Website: crate-barrel
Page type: payment
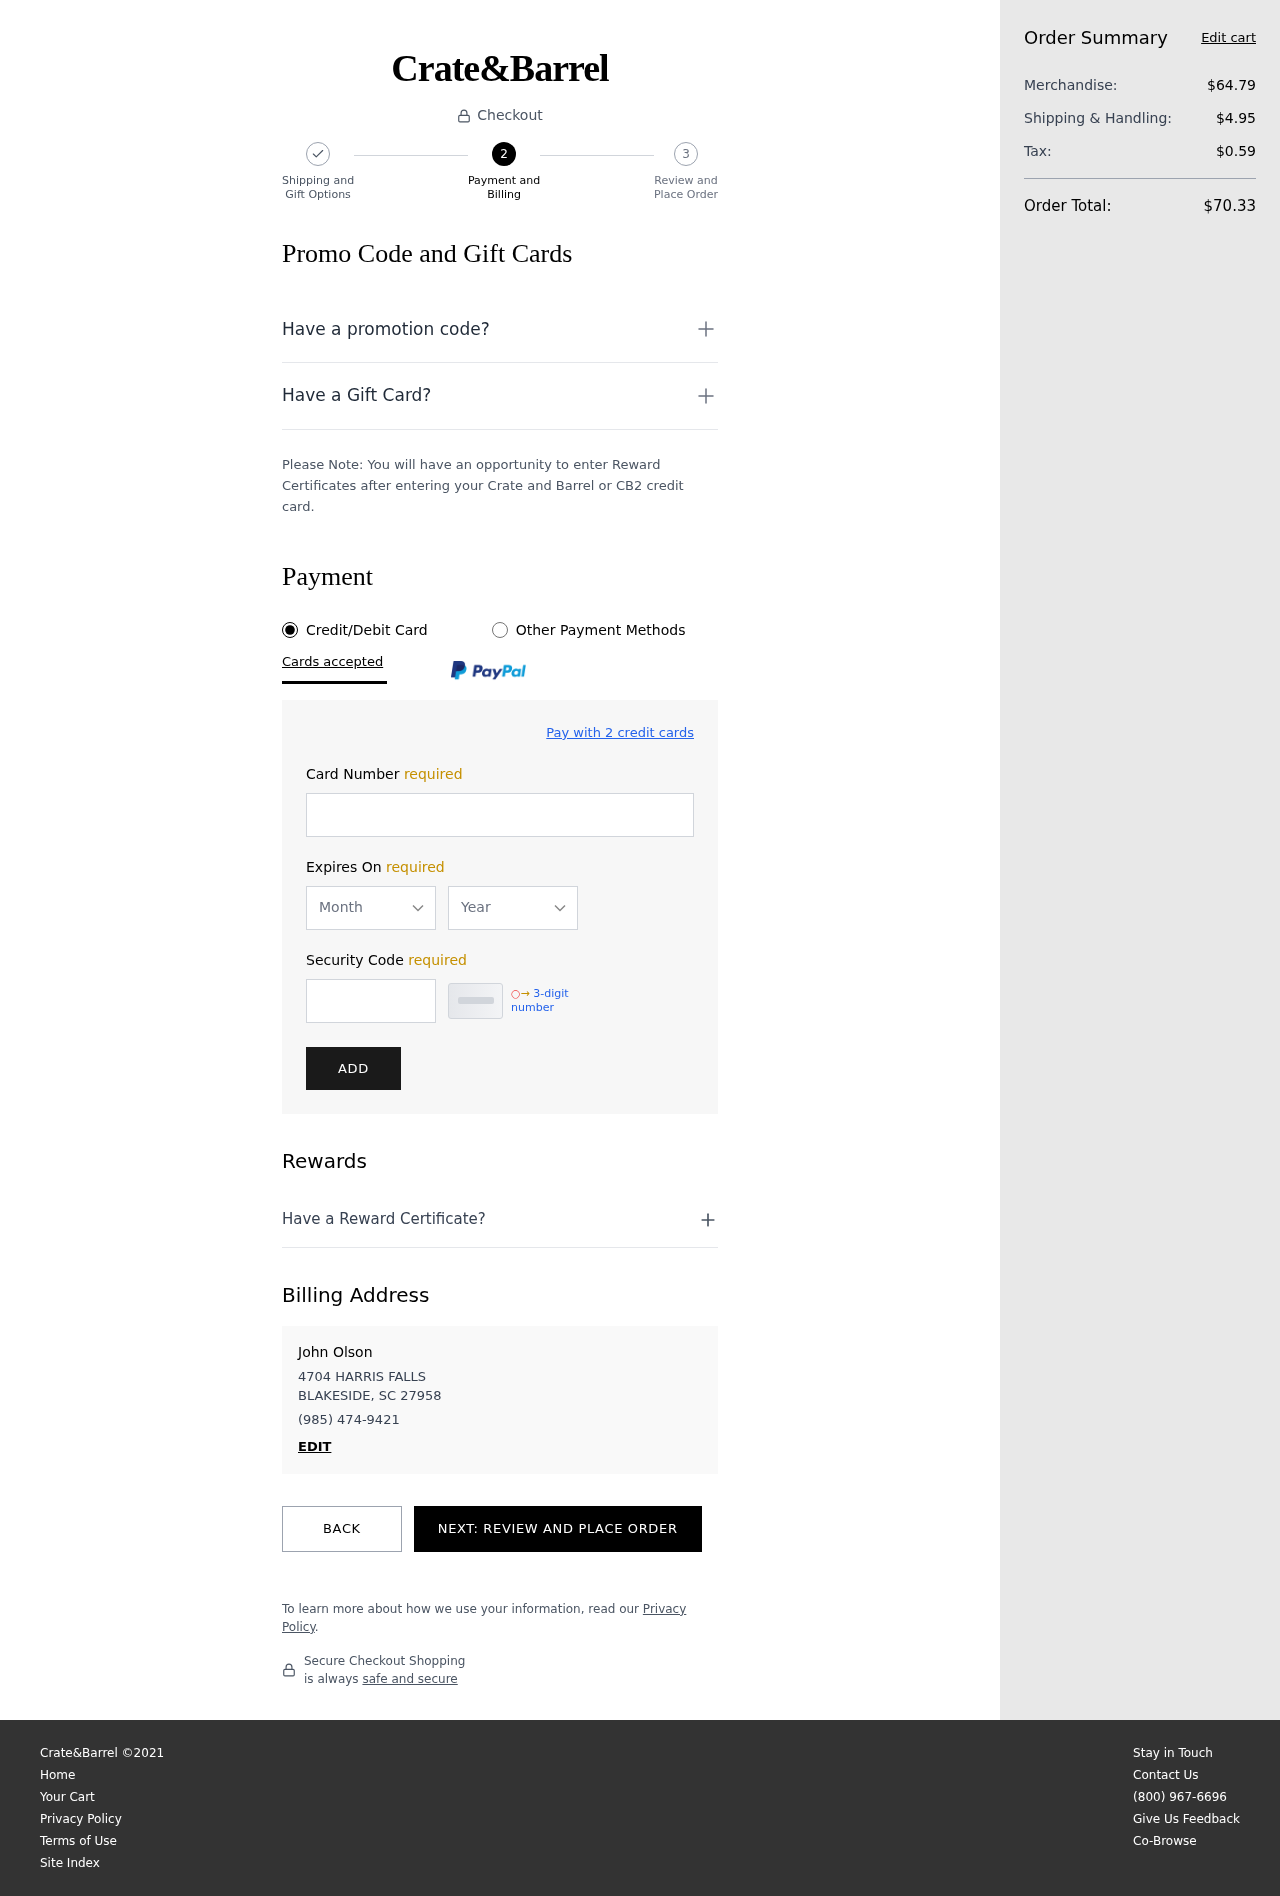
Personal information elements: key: PII_CARD_EXPIRY_MONTH
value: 01
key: PII_CARD_EXPIRY_YEAR
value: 29
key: PII_CITY_STATE_ZIP
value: BLAKESIDE, SC 27958
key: PII_FULLNAME
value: John Olson
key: PII_PHONE
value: (985) 474-9421
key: PII_STREET
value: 4704 HARRIS FALLS
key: PII_CARD_NUMBER
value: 4314 4410 7498 3304
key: PII_CARD_CVV
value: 760
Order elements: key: ORDER_SUBTOTAL
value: $64.79
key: ORDER_SHIPPING_COST
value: $4.95
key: ORDER_TAX
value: $0.59
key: ORDER_TOTAL
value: $70.33